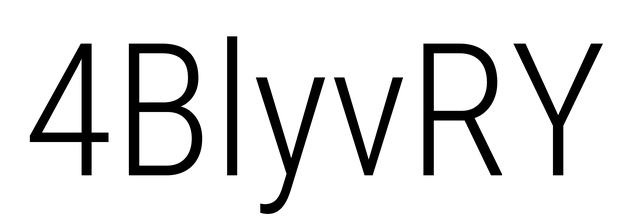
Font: Roboto_Condensed_Light